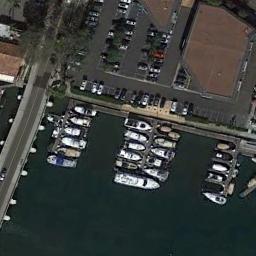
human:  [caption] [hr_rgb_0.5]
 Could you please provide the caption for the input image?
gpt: There are numerous ships in the harbor .

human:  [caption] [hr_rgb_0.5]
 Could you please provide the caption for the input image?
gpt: The harbor has lots of neatly docked boats and some buildings and a parking lot are next to the harbor .

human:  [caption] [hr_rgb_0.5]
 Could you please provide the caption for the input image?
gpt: There are some ships moored on the sea next to the harbor next to the building and the parking lot .

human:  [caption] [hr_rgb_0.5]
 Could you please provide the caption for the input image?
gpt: There are some ships and a parking lot at the harbor .

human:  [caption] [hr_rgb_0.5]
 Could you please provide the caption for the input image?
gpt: The harbor area is irregular .